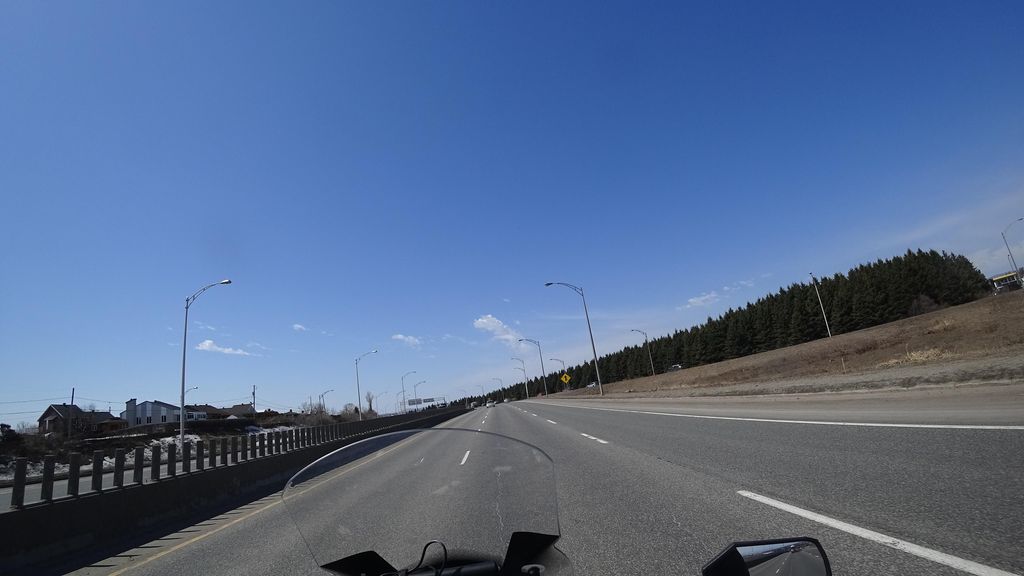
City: quebec_city